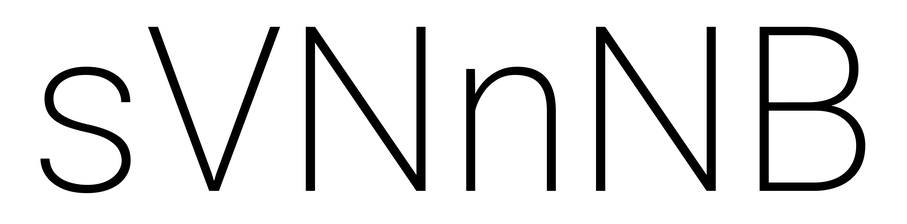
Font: Roboto_ExtraLight